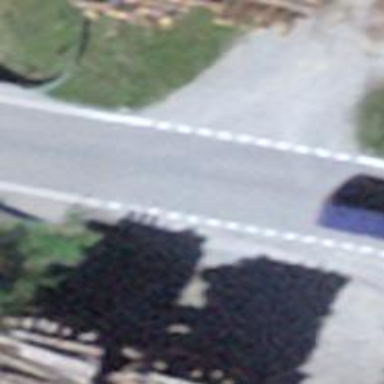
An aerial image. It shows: Secondary road with asphalt surface.